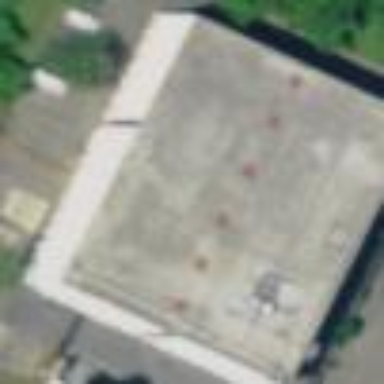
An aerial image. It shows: Warehouse.